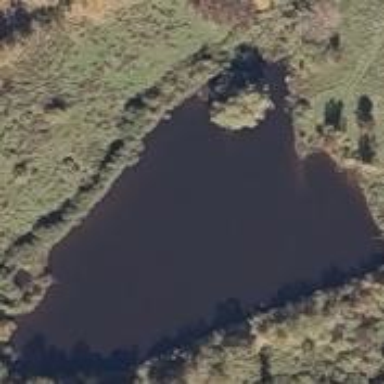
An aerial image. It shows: Peaceful pond surrounded by nature.